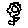
Label: flower